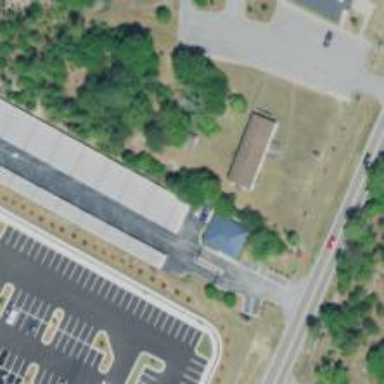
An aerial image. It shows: Storage rental shop located in building.